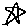
Label: star